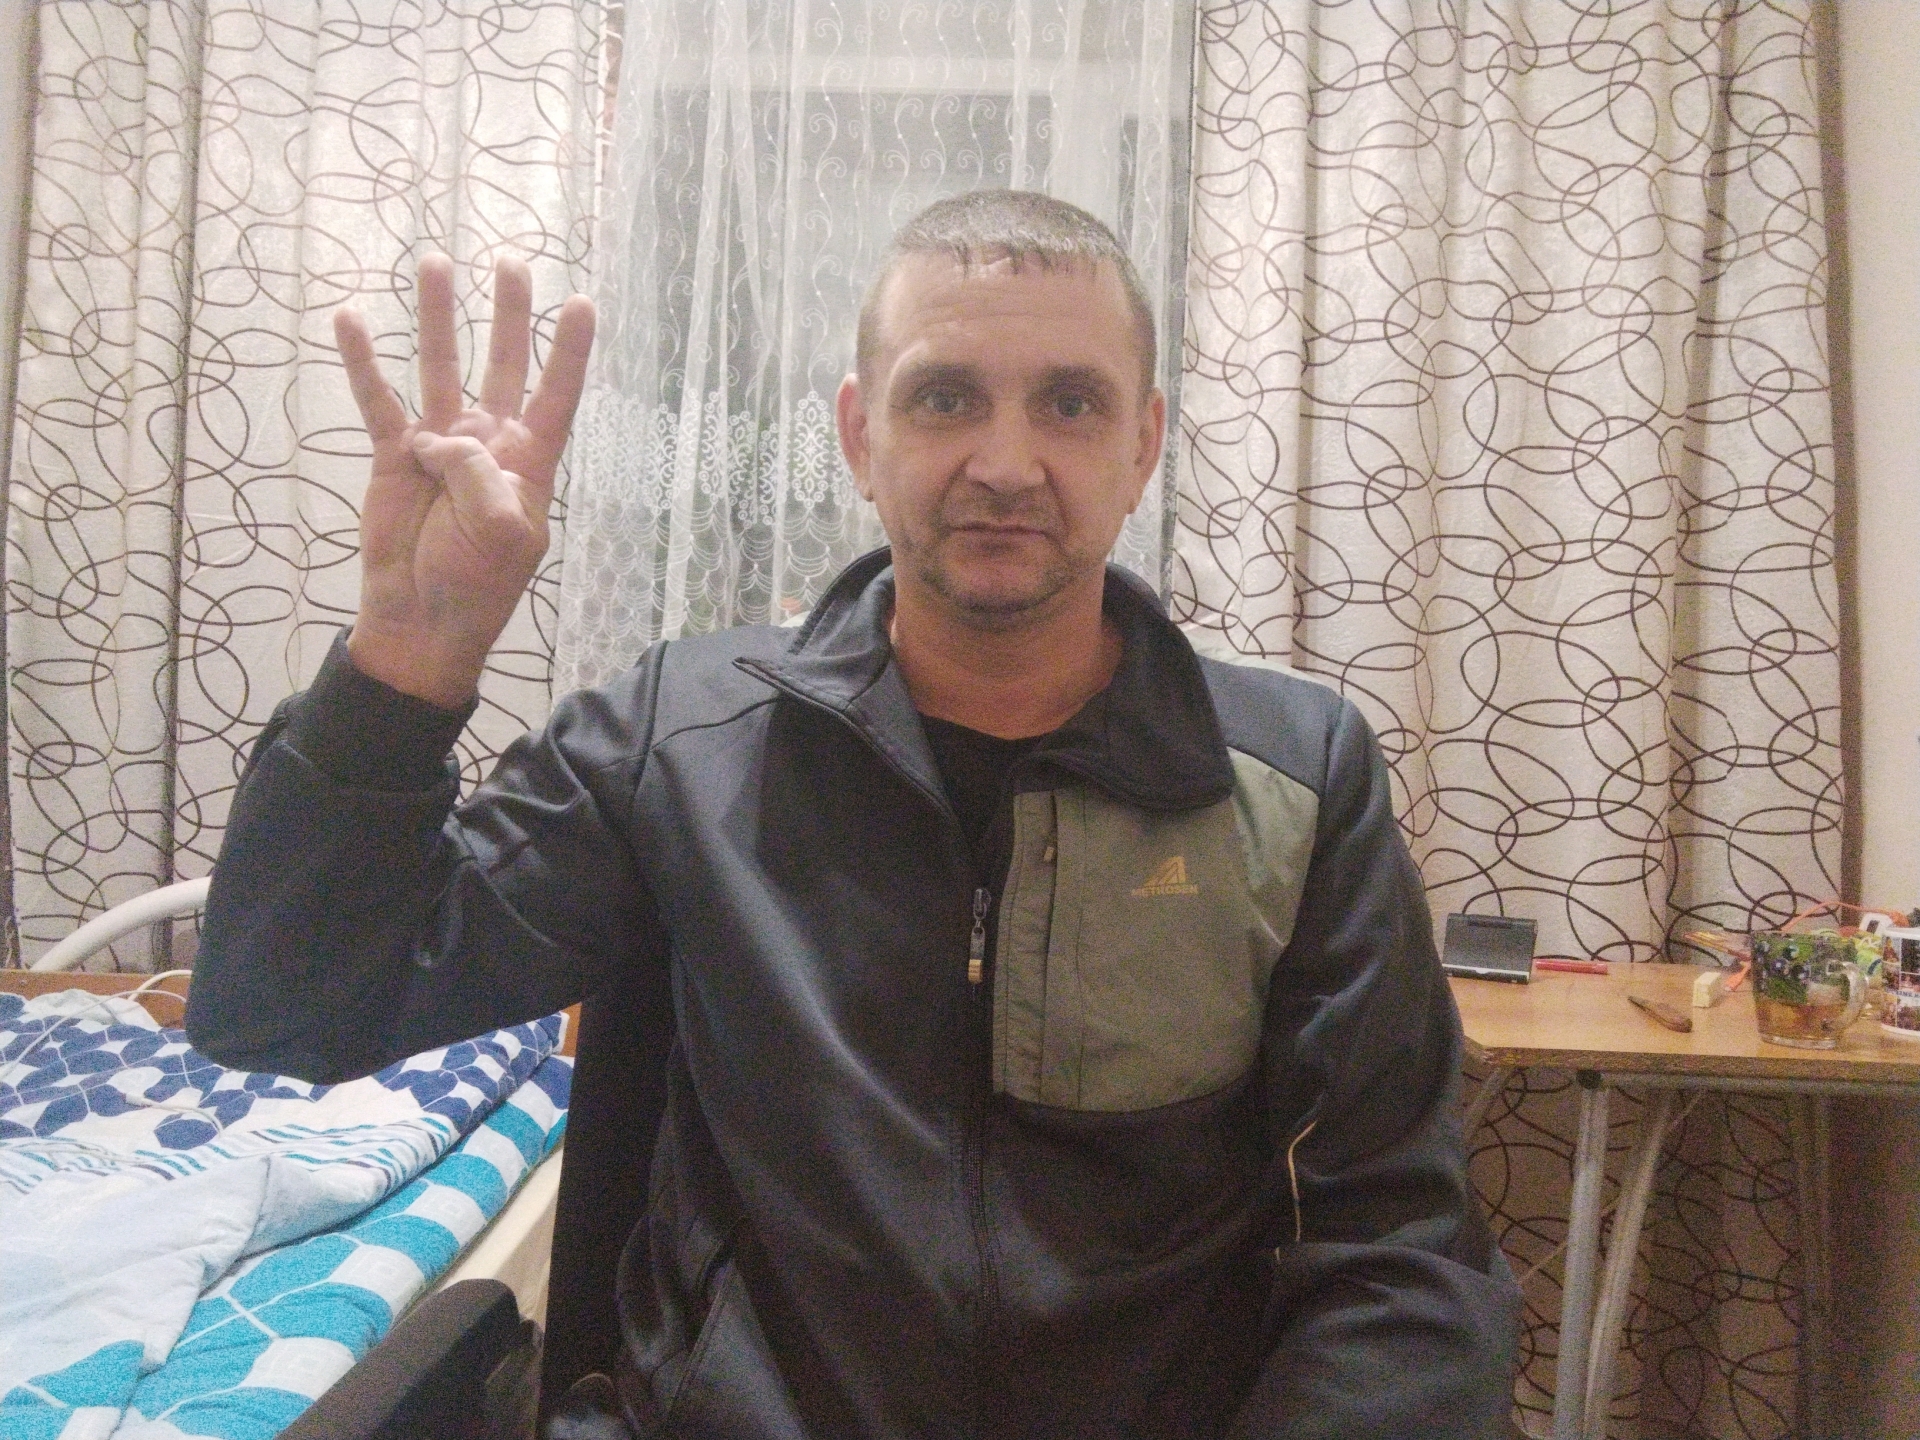
Label: noise